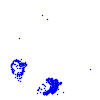
Particle: electron